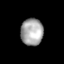
Tissue: skin
Cell type: Epithelial cells
Senescence score: 0.2502
Nuclear area (px): 587
Mean DAPI intensity: 167.683